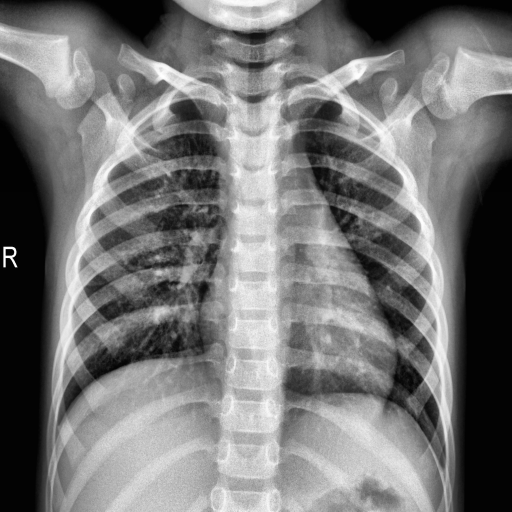
Finding: NORMAL